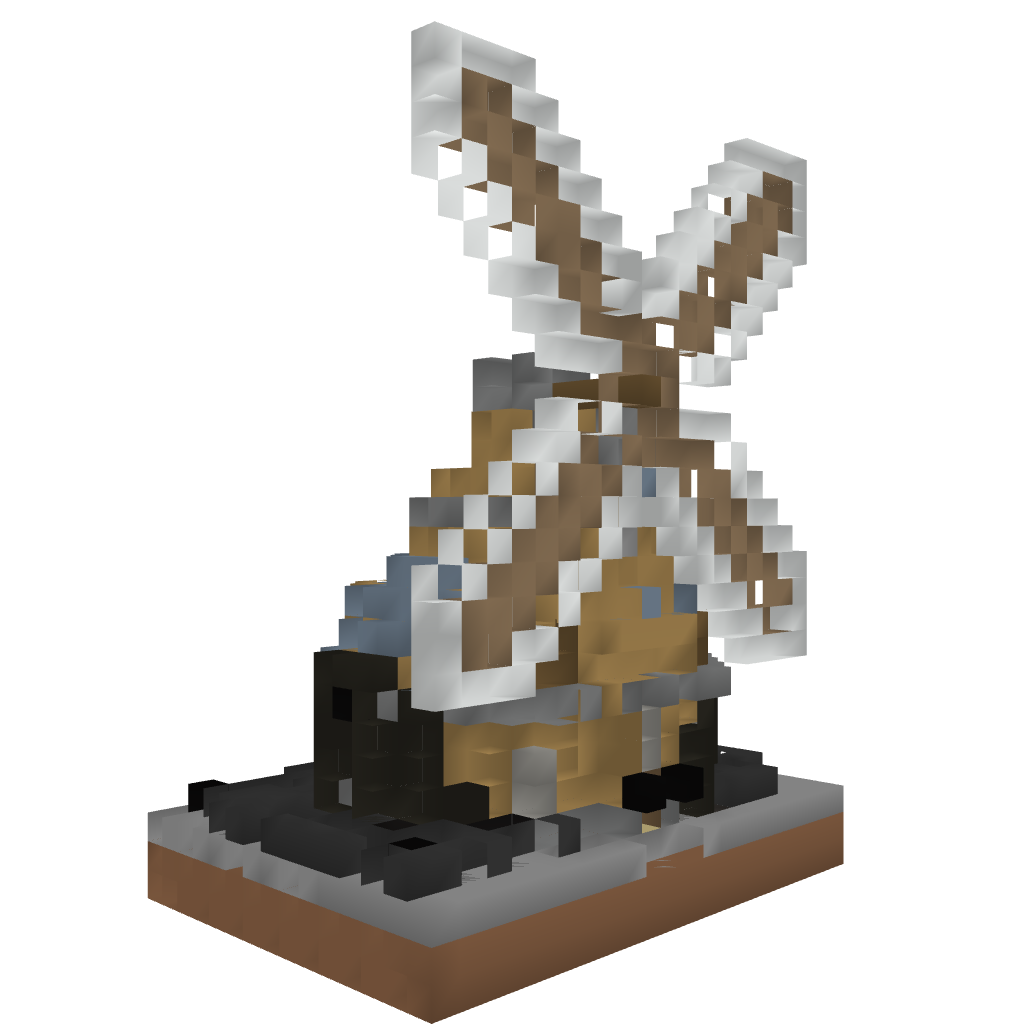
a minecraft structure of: Medieval Small Windmill